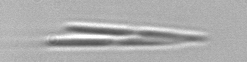
Label: pennate_Pseudo-nitzschia